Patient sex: F
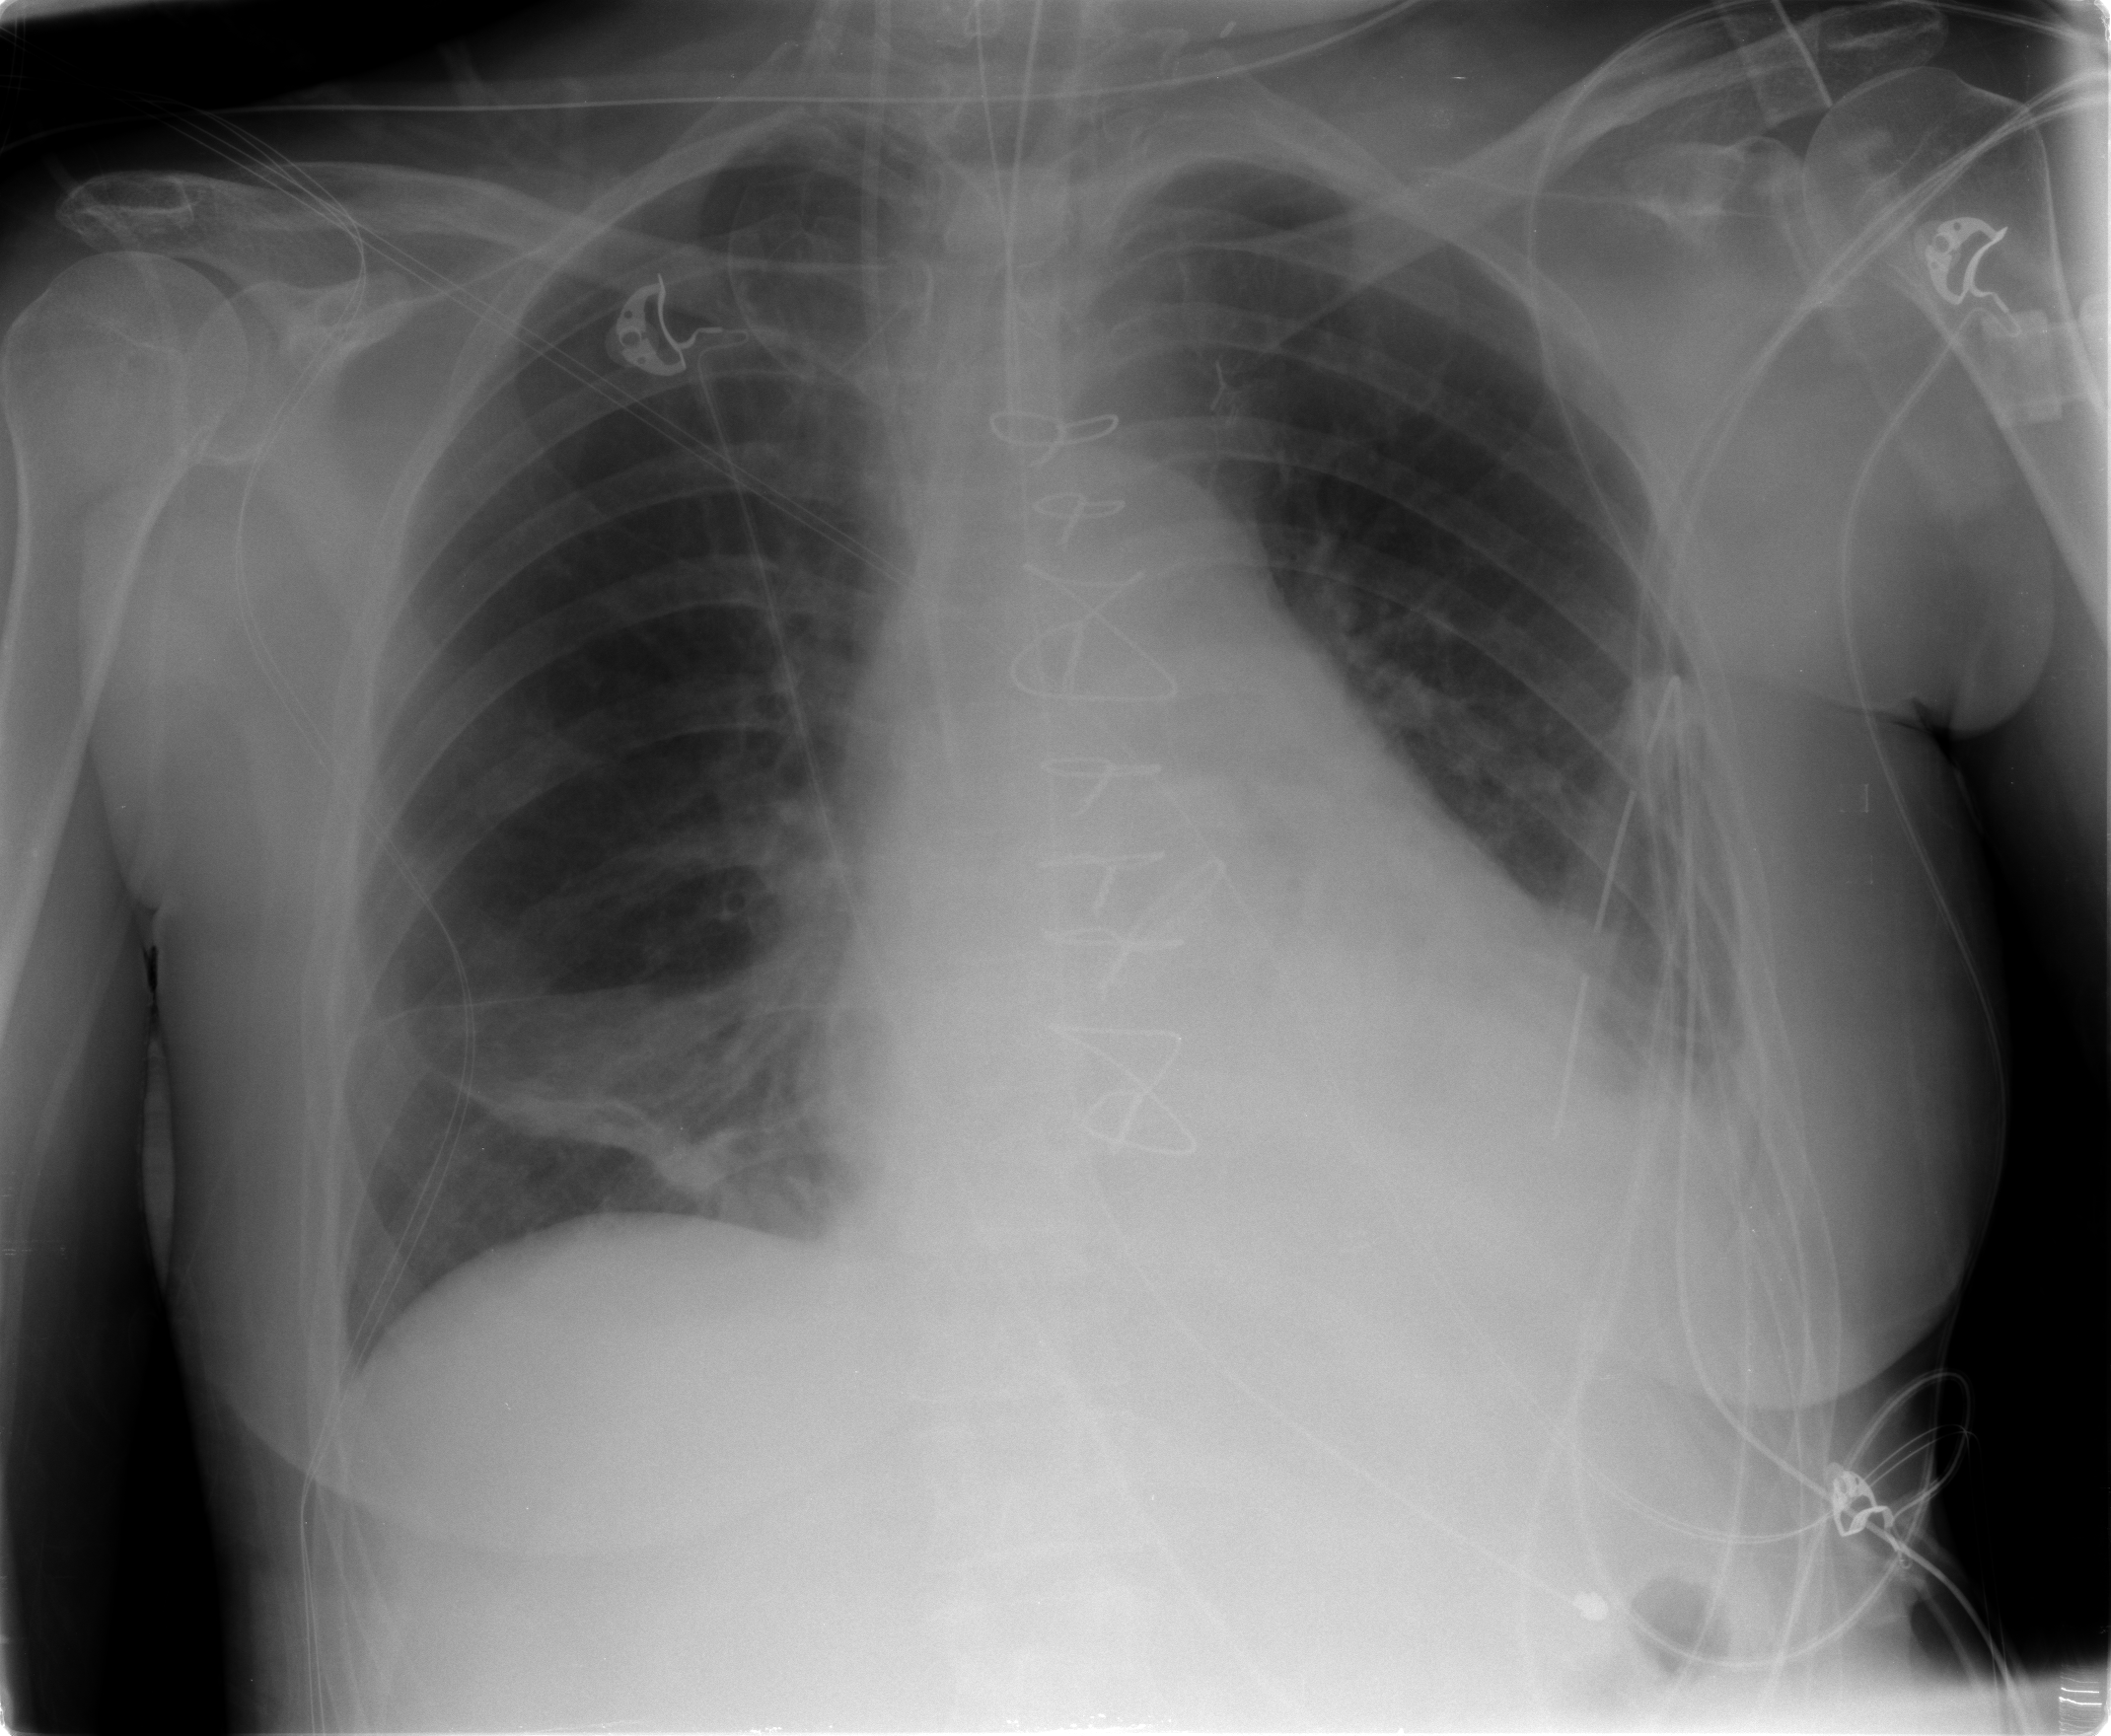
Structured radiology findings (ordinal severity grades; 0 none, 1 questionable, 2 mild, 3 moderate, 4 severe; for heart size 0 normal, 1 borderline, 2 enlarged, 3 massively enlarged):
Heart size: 2
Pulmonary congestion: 0
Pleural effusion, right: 1
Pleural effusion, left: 0
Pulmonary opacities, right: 0
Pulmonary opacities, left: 0
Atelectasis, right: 3
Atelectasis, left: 2